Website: apple
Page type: address-validator
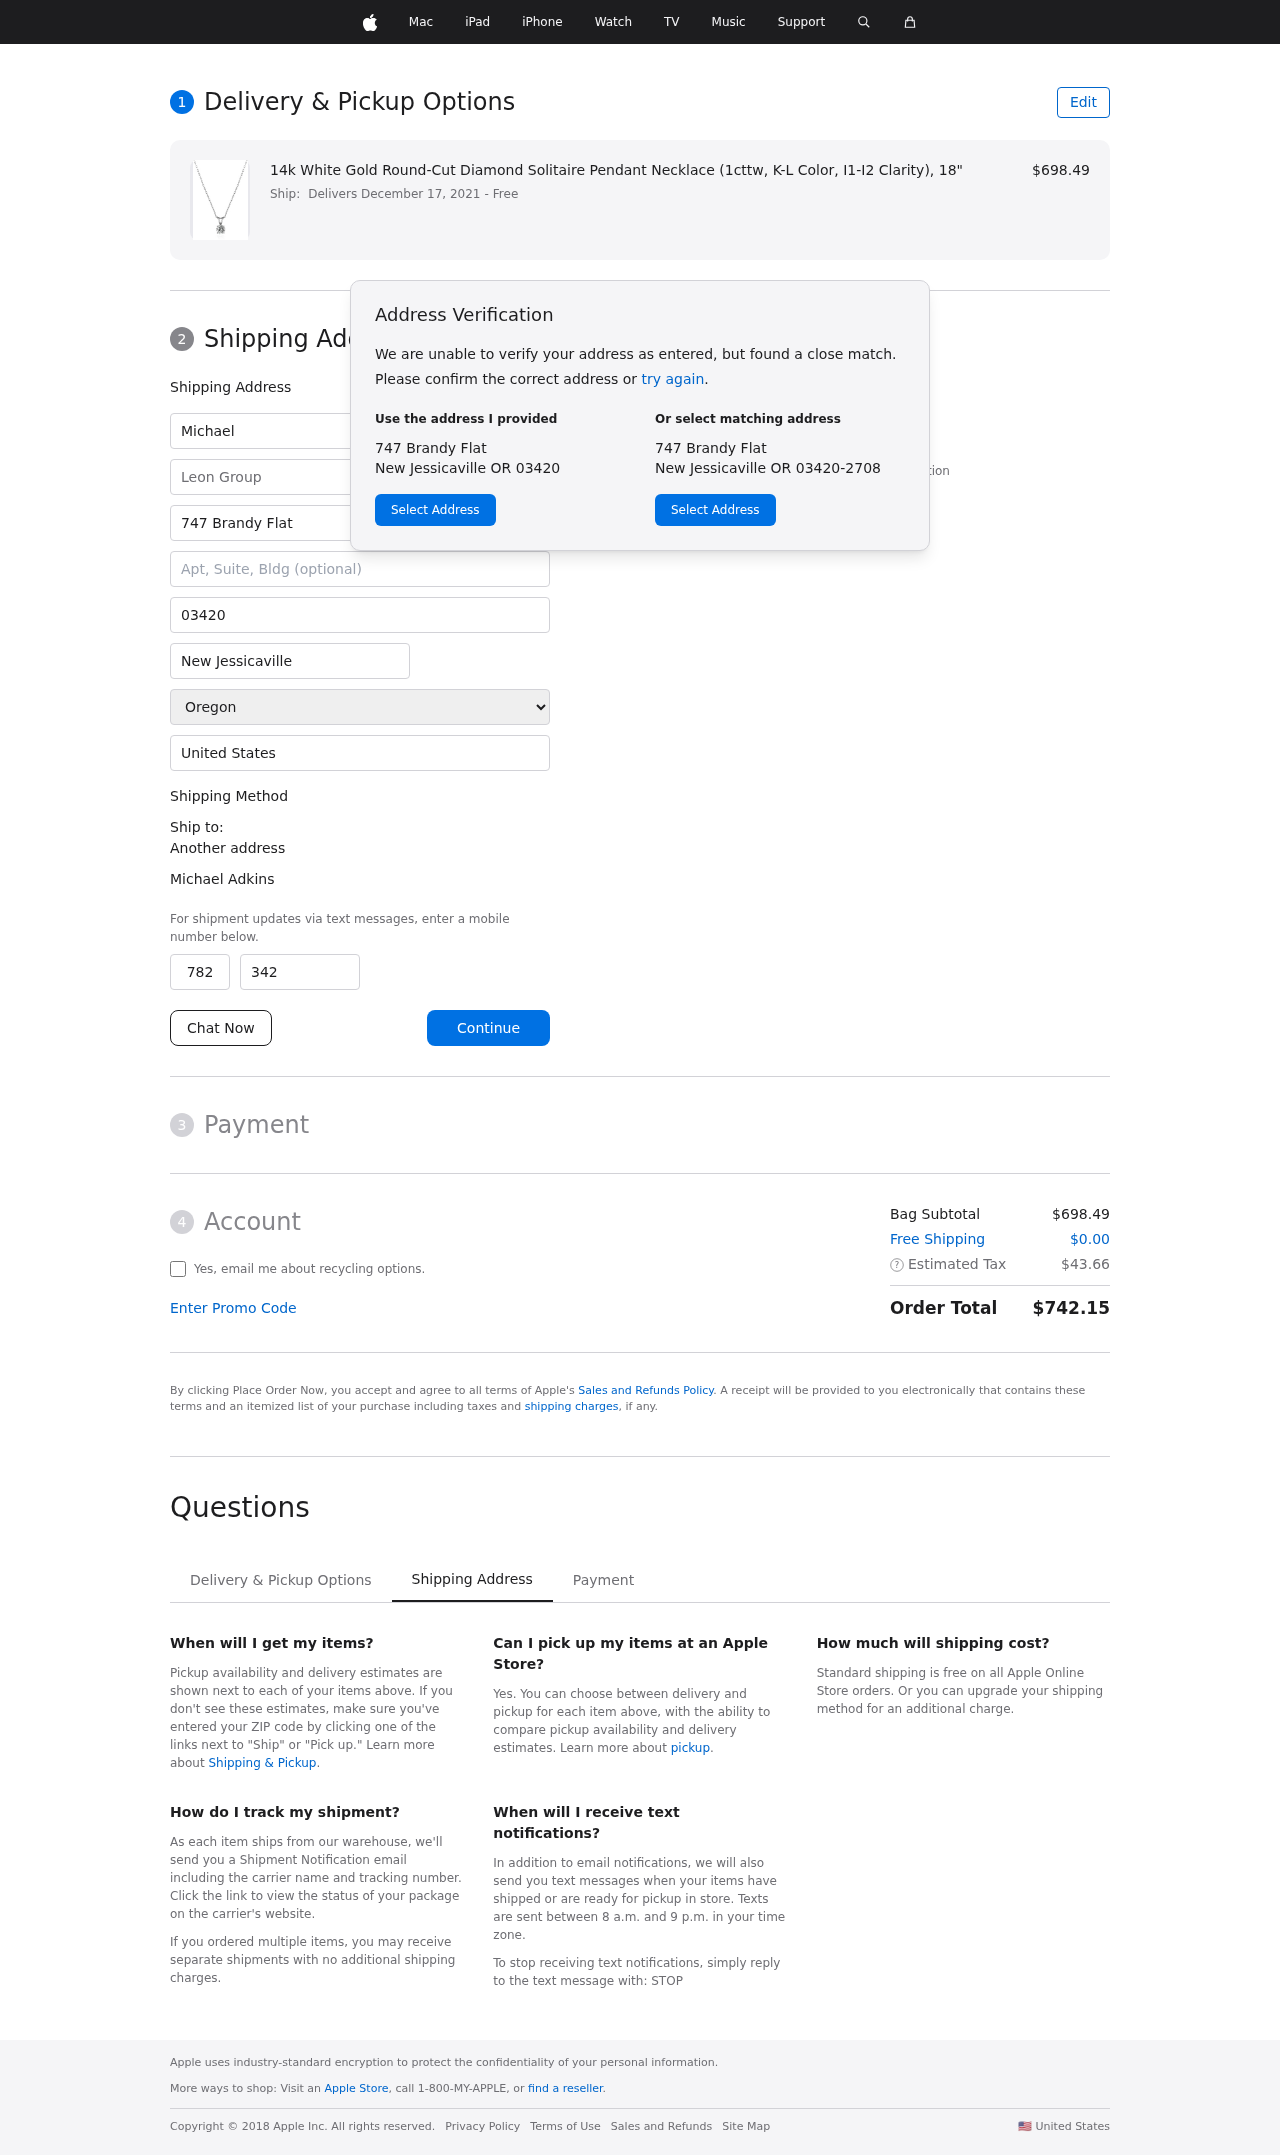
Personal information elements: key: PII_CITY
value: New Jessicaville
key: PII_COMPANY
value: Leon Group
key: PII_COUNTRY
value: United States
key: PII_FIRSTNAME
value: Michael
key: PII_FULLNAME
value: Michael Adkins
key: PII_LASTNAME
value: Adkins
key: PII_PHONE_AREA
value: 782
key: PII_PHONE_SUFFIX
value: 3427
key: PII_POSTCODE
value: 03420
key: PII_STATE
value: Oregon
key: PII_STREET
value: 747 Brandy Flat
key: PII_CITY_STATE_ZIP
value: New Jessicaville OR 03420
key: PII_STATE_ABBR
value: OR
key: PII_POSTCODE_FULL
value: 03420
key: PII_POSTCODE_NUMERIC
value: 3420
Product elements: key: PRODUCT1_NAME
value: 14k White Gold Round-Cut Diamond Solitaire Pendant Necklace (1cttw, K-L Color, I1-I2 Clarity), 18"
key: PRODUCT1_PRICE
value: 698.49
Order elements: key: ORDER_DELIVERY_DATE
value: Delivers December 17, 2021
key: ORDER_SUBTOTAL
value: $698.49
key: ORDER_SHIPPING_COST
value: $0.00
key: ORDER_TAX
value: $43.66
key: ORDER_TOTAL
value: $742.15